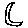
Label: moon